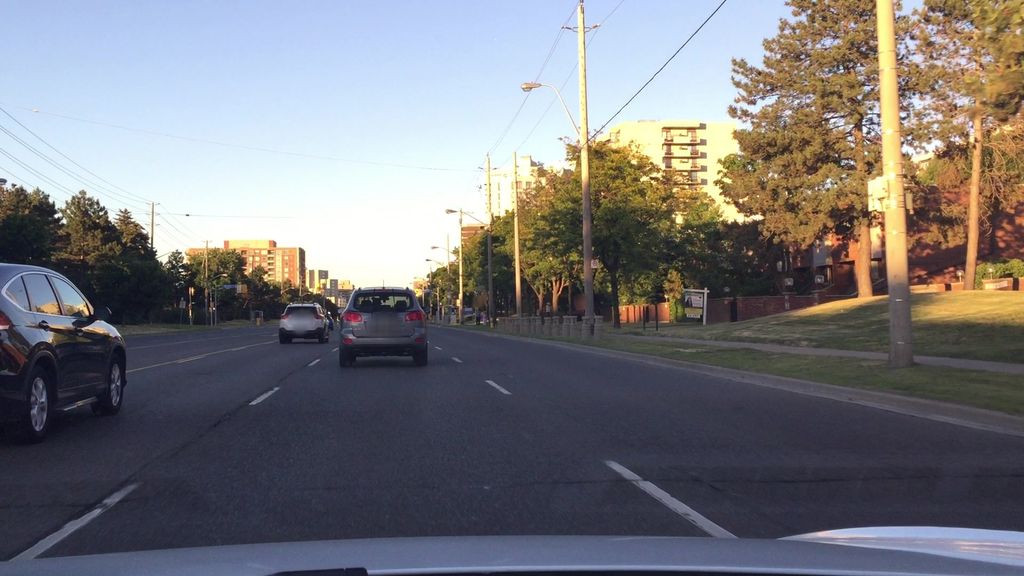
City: toronto